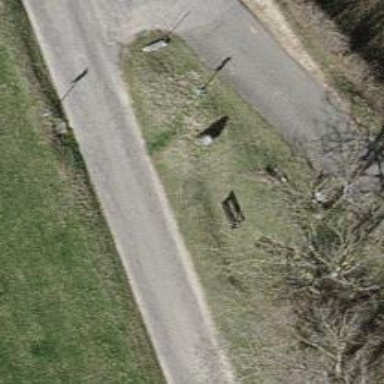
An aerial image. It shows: Brown bench in the vicinity.